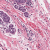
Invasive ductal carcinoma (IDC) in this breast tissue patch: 0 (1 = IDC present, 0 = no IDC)